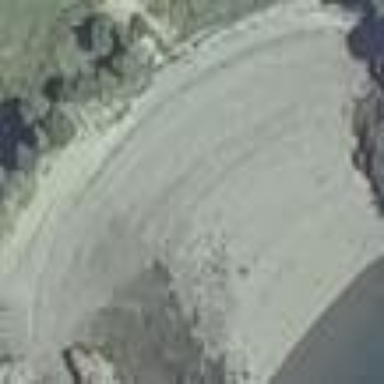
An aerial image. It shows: Scenic beach with natural beauty.